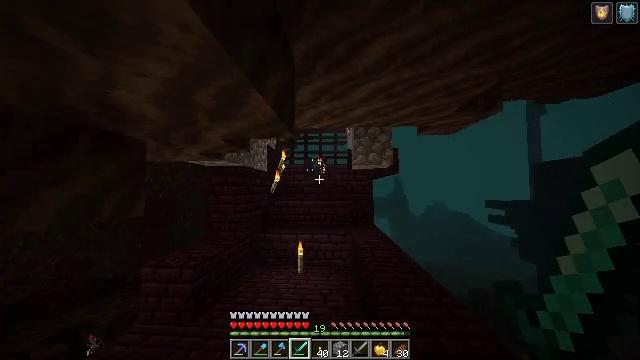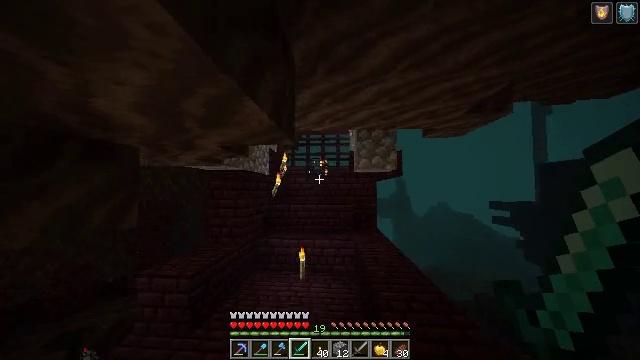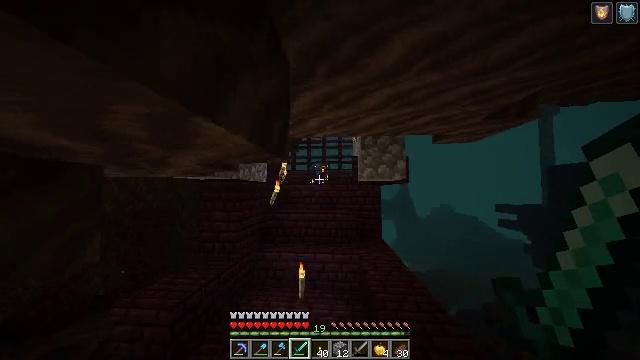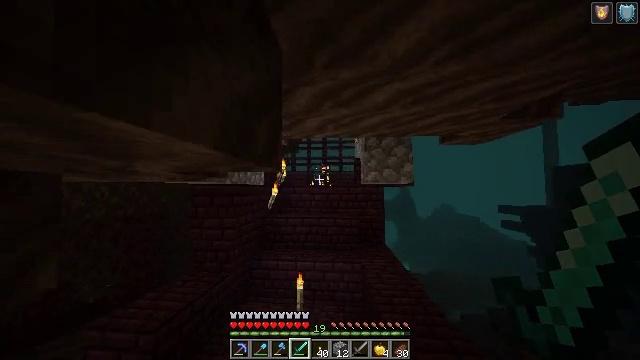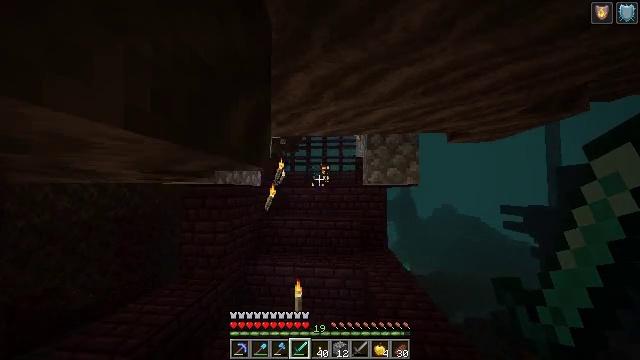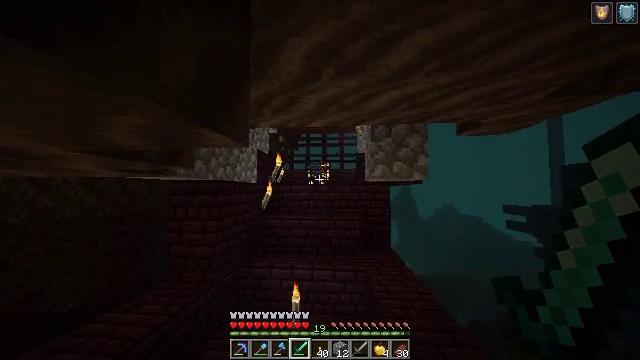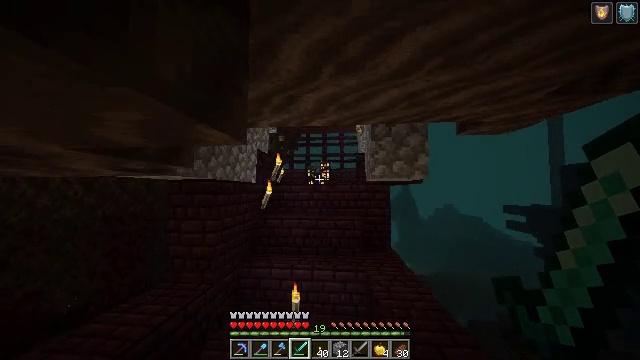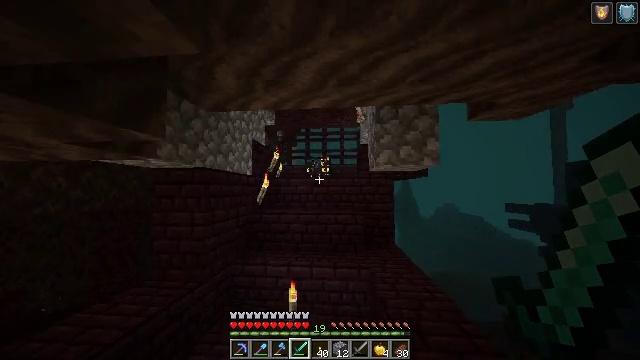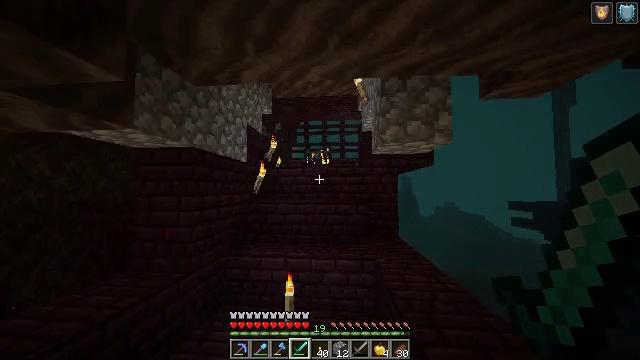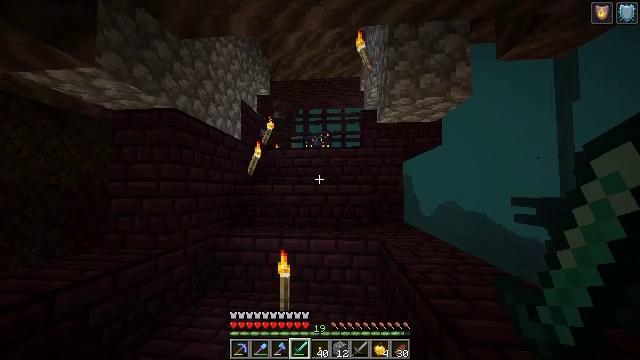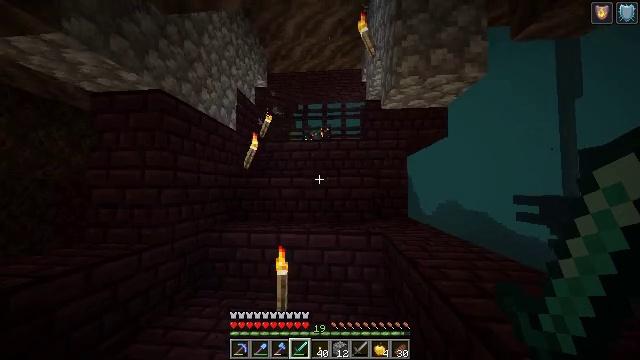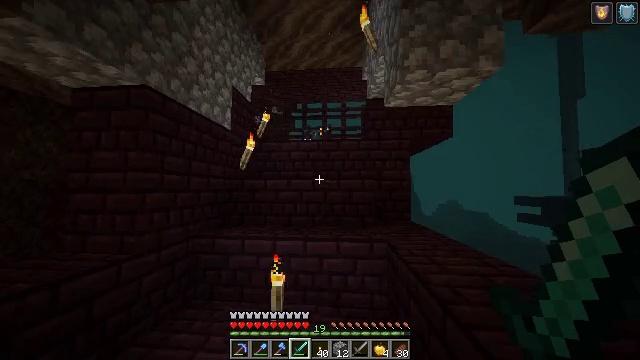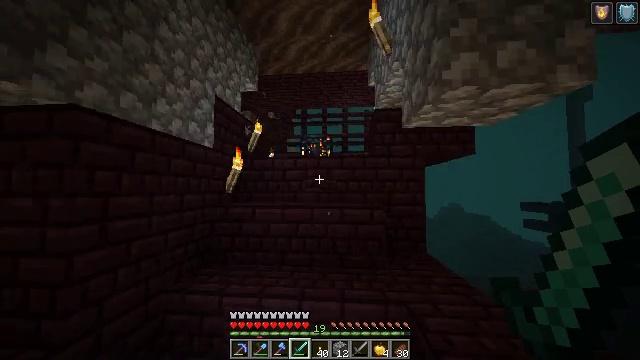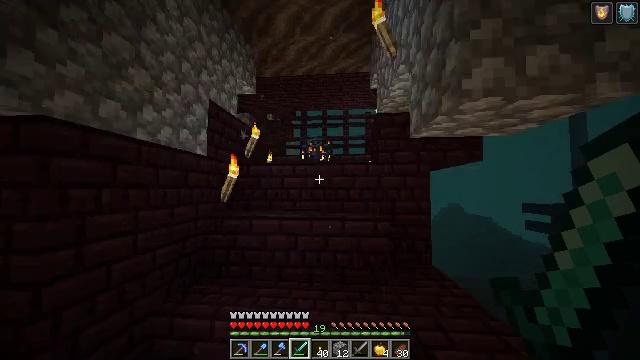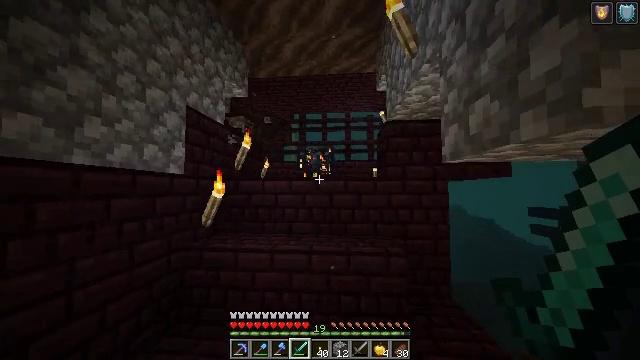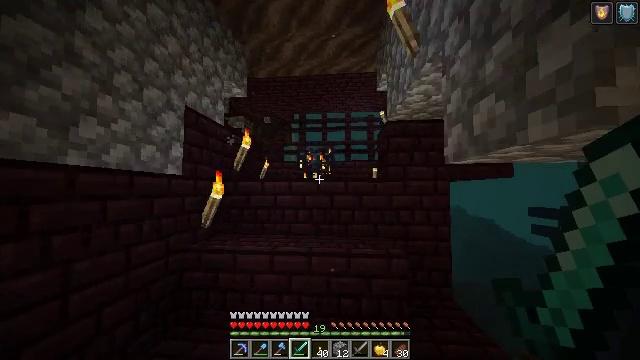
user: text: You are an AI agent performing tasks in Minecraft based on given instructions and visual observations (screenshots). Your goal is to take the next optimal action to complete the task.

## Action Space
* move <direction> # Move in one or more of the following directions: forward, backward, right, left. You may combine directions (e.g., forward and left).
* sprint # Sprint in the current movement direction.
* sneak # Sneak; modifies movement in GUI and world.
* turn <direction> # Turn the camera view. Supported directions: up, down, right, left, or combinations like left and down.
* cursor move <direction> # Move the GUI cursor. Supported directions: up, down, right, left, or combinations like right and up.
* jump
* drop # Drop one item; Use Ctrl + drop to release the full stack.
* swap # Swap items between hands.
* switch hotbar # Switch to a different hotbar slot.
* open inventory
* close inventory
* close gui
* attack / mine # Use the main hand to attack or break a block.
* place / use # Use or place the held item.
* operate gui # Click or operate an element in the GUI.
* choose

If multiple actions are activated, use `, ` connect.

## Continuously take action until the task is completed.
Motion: motion action
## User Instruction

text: Collect the nether brick fence using a pickaxe.
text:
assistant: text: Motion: move forward, sprint, jump
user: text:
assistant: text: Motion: move forward, sprint, jump
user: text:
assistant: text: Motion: move forward, sprint, jump
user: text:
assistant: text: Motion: move forward, sprint, jump
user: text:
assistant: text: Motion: move forward, sprint, jump
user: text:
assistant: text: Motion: move forward, sprint, jump
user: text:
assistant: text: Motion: move forward, sprint, jump
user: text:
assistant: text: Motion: move forward, sprint, jump
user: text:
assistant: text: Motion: move forward, sprint, jump
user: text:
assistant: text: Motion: move forward, sprint, jump
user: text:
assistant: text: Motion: move forward, sprint, jump
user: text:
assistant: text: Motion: move forward, sprint, jump
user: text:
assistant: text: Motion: move forward, sprint, jump
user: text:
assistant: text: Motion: move forward, sprint, jump
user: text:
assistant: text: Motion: move forward, sprint, jump
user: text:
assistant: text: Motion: move forward, sprint, jump
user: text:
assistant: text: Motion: move forward, sprint, jump
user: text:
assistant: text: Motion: move forward, sprint, jump
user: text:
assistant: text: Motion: move forward, sprint, jump
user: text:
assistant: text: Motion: move forward, sprint, jump
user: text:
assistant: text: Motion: move forward, sprint, jump
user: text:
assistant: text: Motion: move forward, sprint, jump
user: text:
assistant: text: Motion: move forward, sprint, jump
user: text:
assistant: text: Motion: move forward, sprint, jump
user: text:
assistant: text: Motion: move forward, sprint, jump
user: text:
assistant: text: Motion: move forward, sprint, jump
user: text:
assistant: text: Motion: move forward, sprint, jump
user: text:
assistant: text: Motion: move forward, sprint, jump
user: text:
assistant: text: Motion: move forward, sprint, jump
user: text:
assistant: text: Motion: move forward, sprint, jump